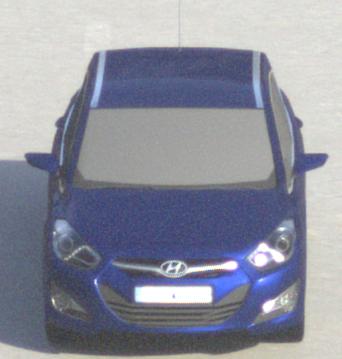
Make: Hyundai
Model: i40 Kombi 1.6 GDI
Detailed model: i40 (VF) Kombi
Model produced from: 2012/08
Model produced until: 2013/09
Doors: 5
Color: blue
Road condition: dry road
Daytime: morning or afternoon
Contrast: high contrast